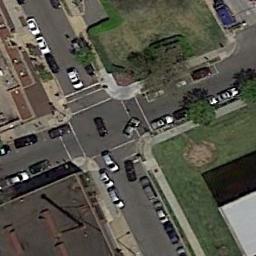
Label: intersection